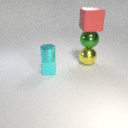
large green metal sphere above large yellow metal sphere